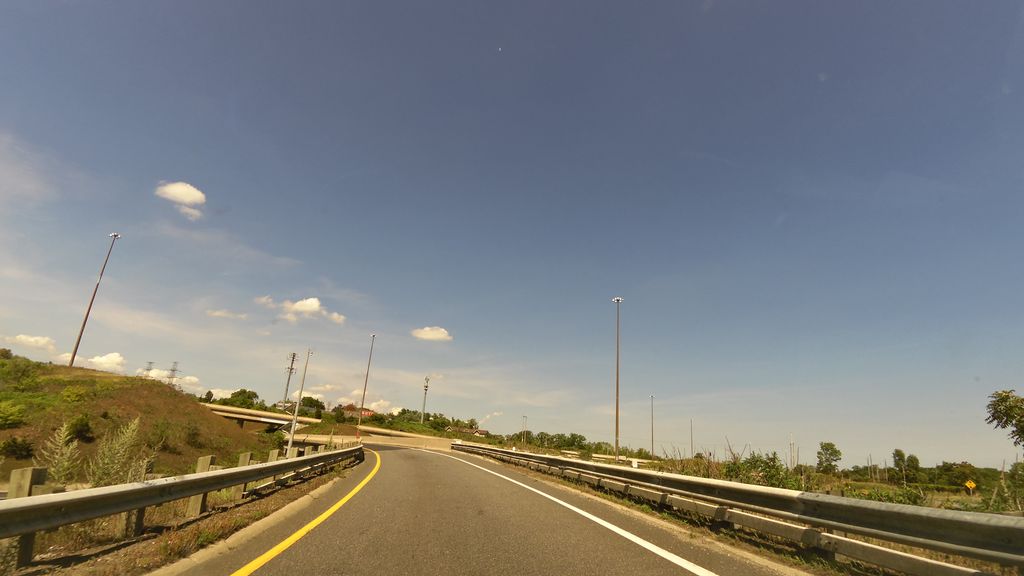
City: hamilton